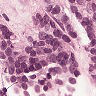
Metastatic tissue present: yes